Aerial crown-view tile of a tropical tree (Barro Colorado Island, Panama), acquired 20241014:
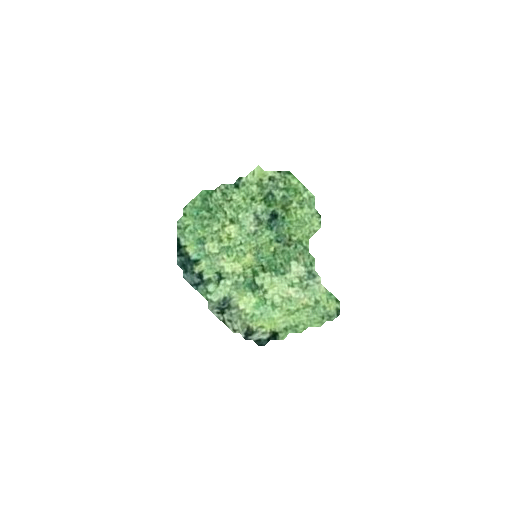
Species: Alseis blackiana
GBIF accepted scientific name: Alseis blackiana
Crown area: 30.191 m²